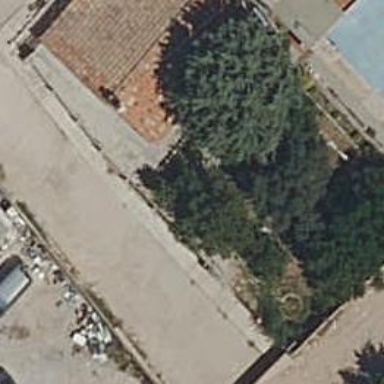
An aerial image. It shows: Detached building.